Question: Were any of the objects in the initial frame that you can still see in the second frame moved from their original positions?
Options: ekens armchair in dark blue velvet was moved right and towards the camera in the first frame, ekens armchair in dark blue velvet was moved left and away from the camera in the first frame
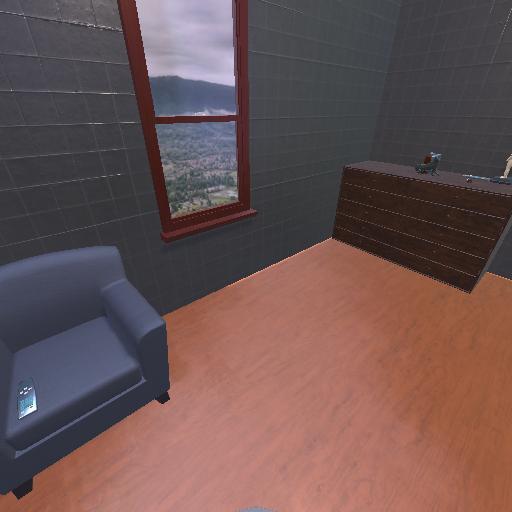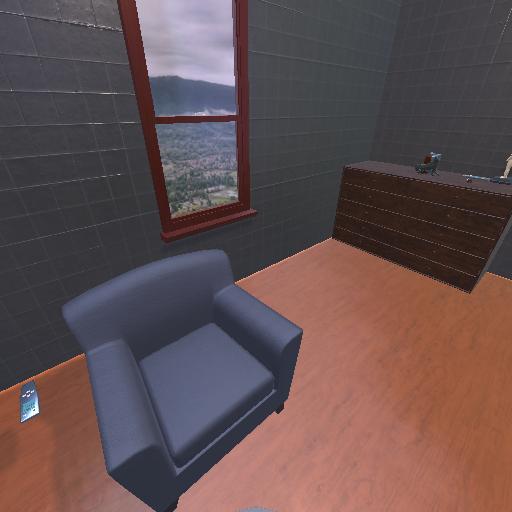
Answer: ekens armchair in dark blue velvet was moved right and towards the camera in the first frame